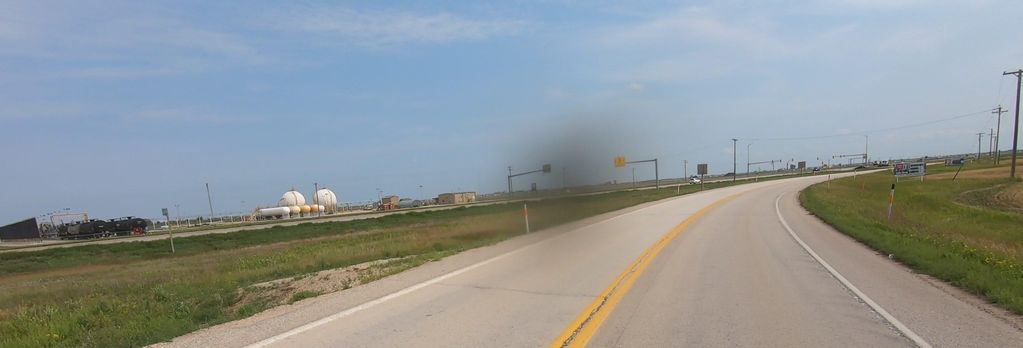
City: winnipeg